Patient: sex F, age 58
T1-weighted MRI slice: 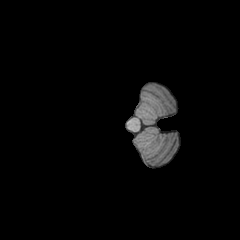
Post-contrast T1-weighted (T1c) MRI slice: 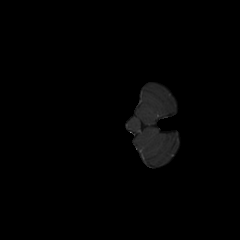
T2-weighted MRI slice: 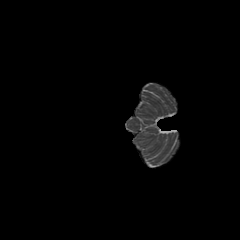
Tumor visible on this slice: no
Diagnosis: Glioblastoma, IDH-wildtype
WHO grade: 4